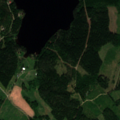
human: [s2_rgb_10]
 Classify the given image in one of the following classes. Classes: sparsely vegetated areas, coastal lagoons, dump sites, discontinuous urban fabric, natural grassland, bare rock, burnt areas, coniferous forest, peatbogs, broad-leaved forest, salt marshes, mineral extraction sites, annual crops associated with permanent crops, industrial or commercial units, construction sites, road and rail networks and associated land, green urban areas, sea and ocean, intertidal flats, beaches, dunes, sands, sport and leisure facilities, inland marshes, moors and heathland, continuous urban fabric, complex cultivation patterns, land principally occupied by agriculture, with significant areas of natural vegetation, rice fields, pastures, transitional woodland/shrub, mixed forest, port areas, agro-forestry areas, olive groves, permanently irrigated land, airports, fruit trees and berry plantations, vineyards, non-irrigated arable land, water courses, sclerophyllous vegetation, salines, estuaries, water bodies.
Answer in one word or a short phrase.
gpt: non-irrigated arable land, coniferous forest, mixed forest, transitional woodland/shrub, water bodies